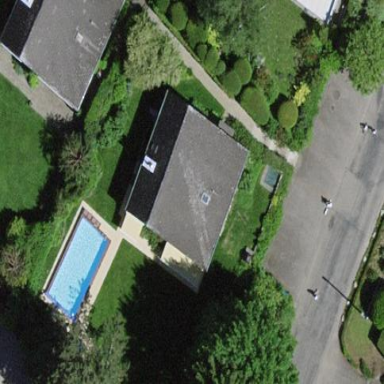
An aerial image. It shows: Simple and straightforward house.